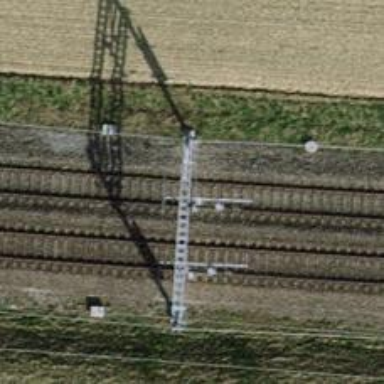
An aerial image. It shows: Railway track with contact lines for electrification.